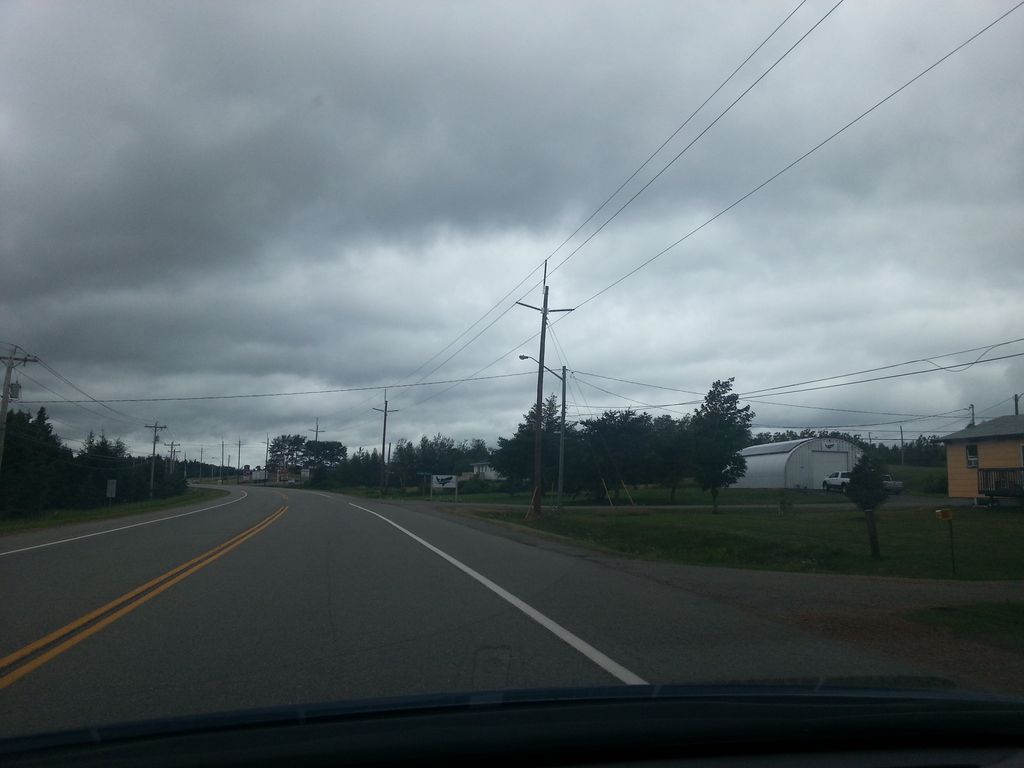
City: charlottetown